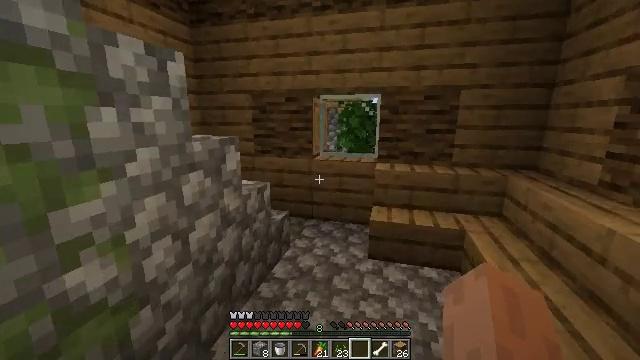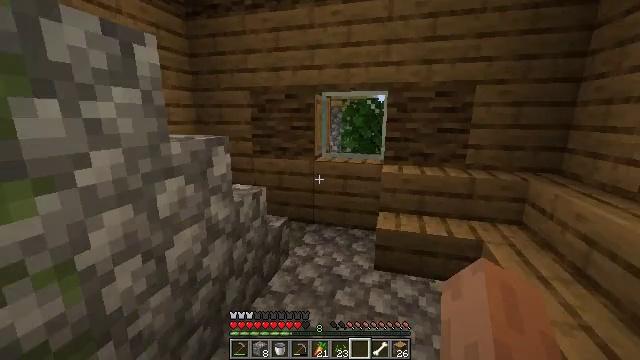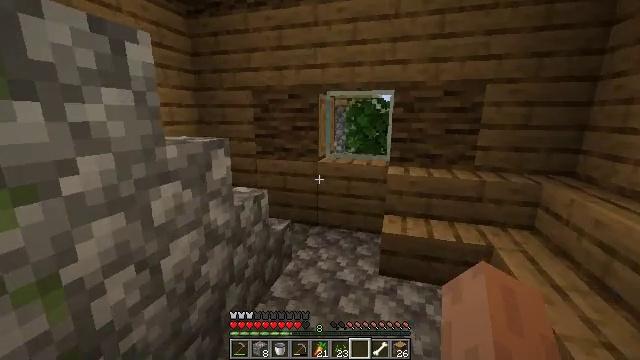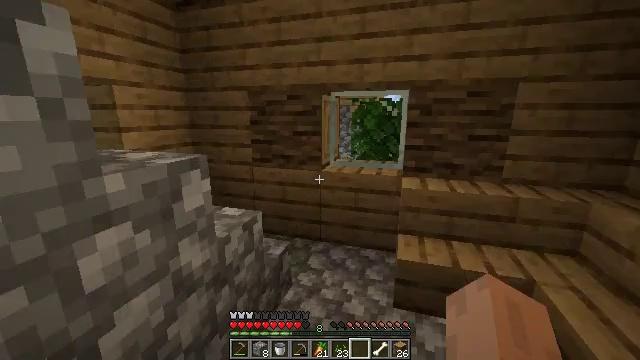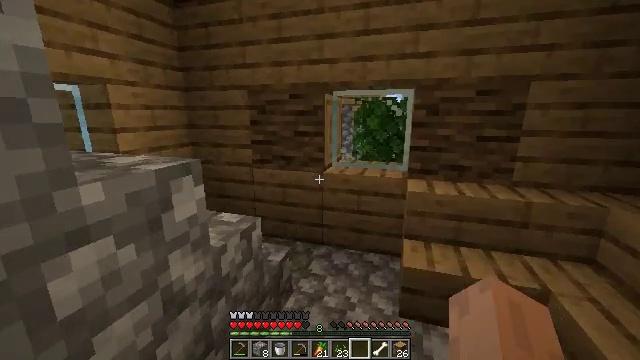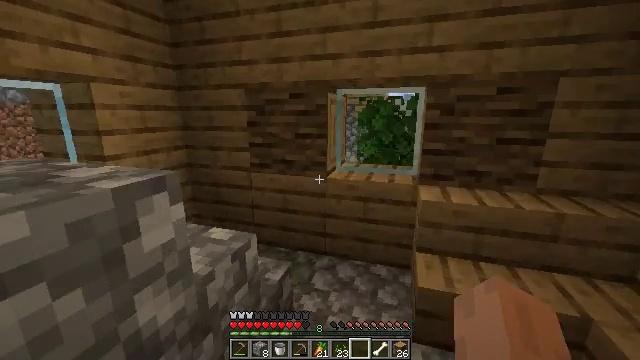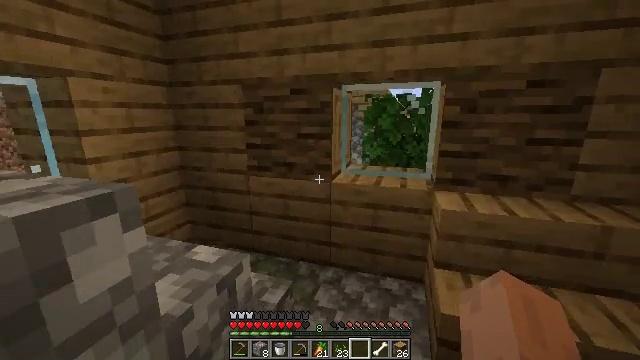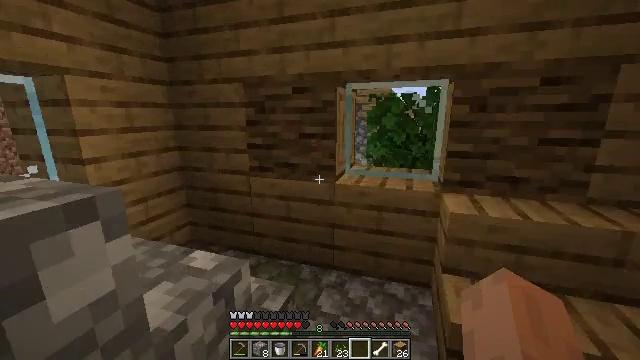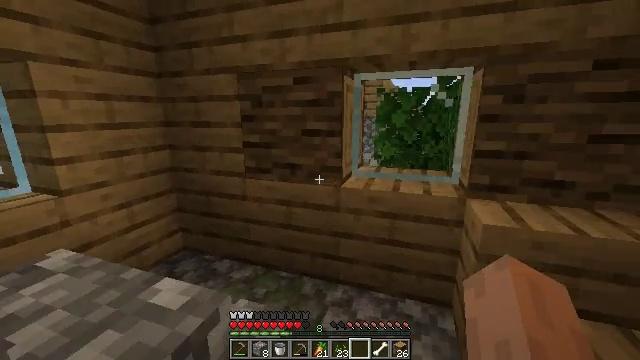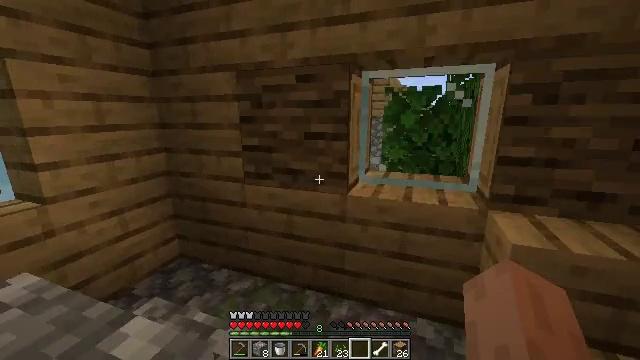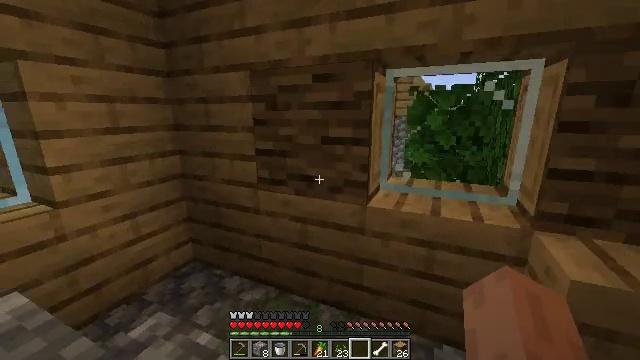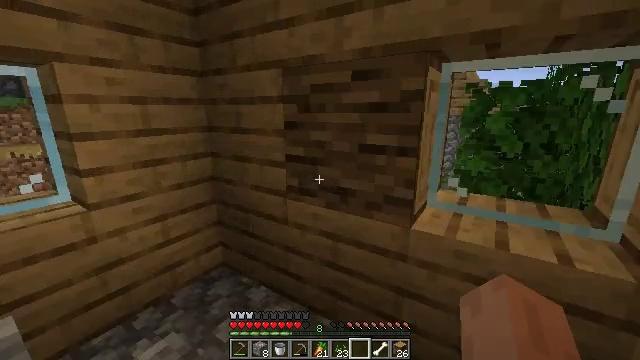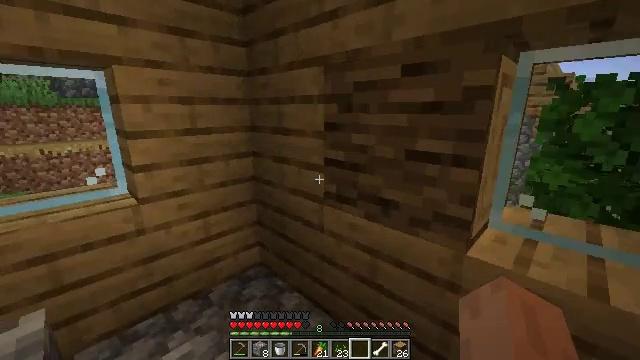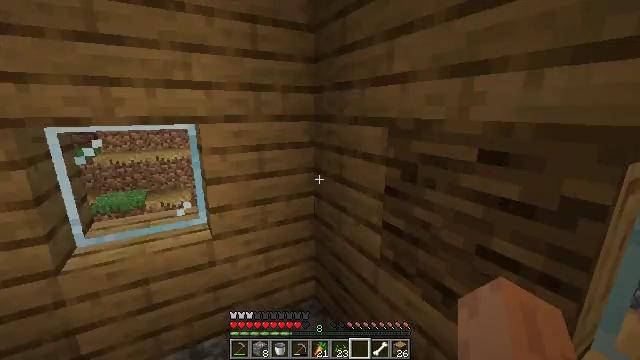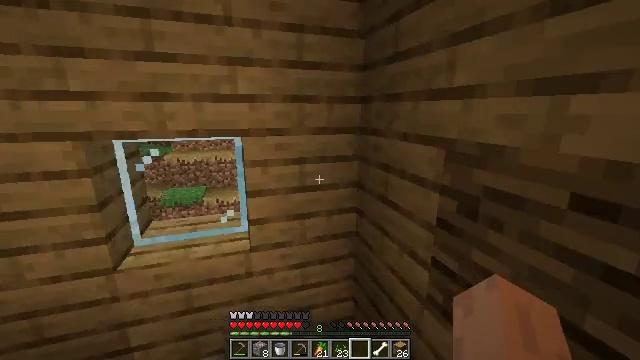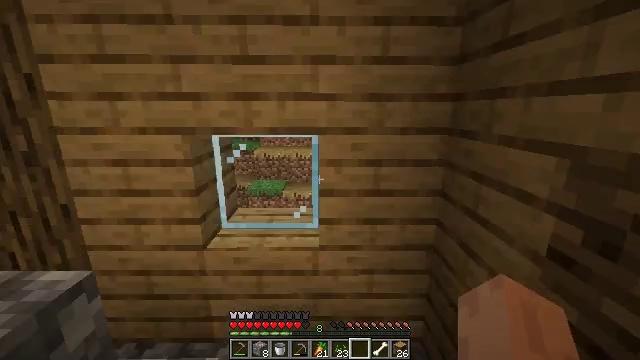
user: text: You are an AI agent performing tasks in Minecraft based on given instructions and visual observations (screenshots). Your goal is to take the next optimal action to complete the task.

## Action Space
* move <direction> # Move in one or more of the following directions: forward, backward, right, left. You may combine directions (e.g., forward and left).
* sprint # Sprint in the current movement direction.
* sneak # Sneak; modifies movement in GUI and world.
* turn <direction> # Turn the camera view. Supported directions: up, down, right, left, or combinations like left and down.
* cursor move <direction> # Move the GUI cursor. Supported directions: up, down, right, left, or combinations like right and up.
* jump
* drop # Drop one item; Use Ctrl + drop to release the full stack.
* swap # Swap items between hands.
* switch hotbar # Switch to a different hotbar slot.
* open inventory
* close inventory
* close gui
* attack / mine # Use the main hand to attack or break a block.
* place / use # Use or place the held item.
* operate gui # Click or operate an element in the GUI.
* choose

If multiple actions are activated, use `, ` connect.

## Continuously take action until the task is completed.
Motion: motion action
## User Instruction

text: Destroy the bookshelf.
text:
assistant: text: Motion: move forward
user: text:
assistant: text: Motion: move forward
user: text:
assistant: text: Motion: move forward
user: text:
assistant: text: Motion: move forward
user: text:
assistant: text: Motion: move forward
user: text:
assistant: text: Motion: move forward
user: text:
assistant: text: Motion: move forward
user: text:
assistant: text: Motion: move forward
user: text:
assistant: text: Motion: move forward, turn left
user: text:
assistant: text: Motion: move forward, turn left
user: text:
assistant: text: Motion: move forward, turn left
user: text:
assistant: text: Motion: move forward, turn left
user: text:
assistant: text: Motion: move forward, turn left
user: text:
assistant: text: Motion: move forward, turn left
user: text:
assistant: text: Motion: move forward, turn left
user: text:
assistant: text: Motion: move forward, turn left
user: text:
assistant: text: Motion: move forward, turn left
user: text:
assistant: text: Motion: move forward, turn left
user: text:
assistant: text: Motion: move forward, turn left
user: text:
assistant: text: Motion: move forward, turn left
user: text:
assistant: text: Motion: move forward, turn left
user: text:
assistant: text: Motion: move forward, turn left
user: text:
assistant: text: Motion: move forward, turn left
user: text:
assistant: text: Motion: move forward, turn left
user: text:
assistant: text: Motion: move forward, turn left
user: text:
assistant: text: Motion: move forward, turn left and up
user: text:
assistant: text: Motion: move forward, turn left and up
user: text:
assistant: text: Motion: move forward, turn left and up
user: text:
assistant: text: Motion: move forward, turn left
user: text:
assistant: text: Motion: move forward